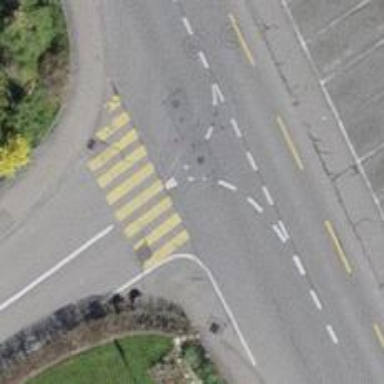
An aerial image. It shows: Marked crossing on footway with clear markings.